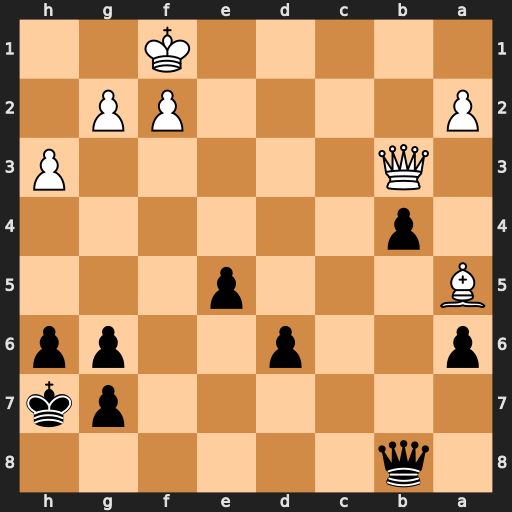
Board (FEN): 1q6/6pk/p2p2pp/B3p3/1p6/1Q5P/P4PP1/5K2
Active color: b
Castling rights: -
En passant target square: -
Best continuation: Qb5+ Kg1 Qxa5